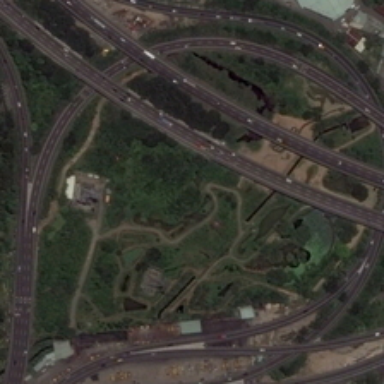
One side of the viaduct is a residential area .